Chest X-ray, PA view. Patient: 62 years old, sex M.
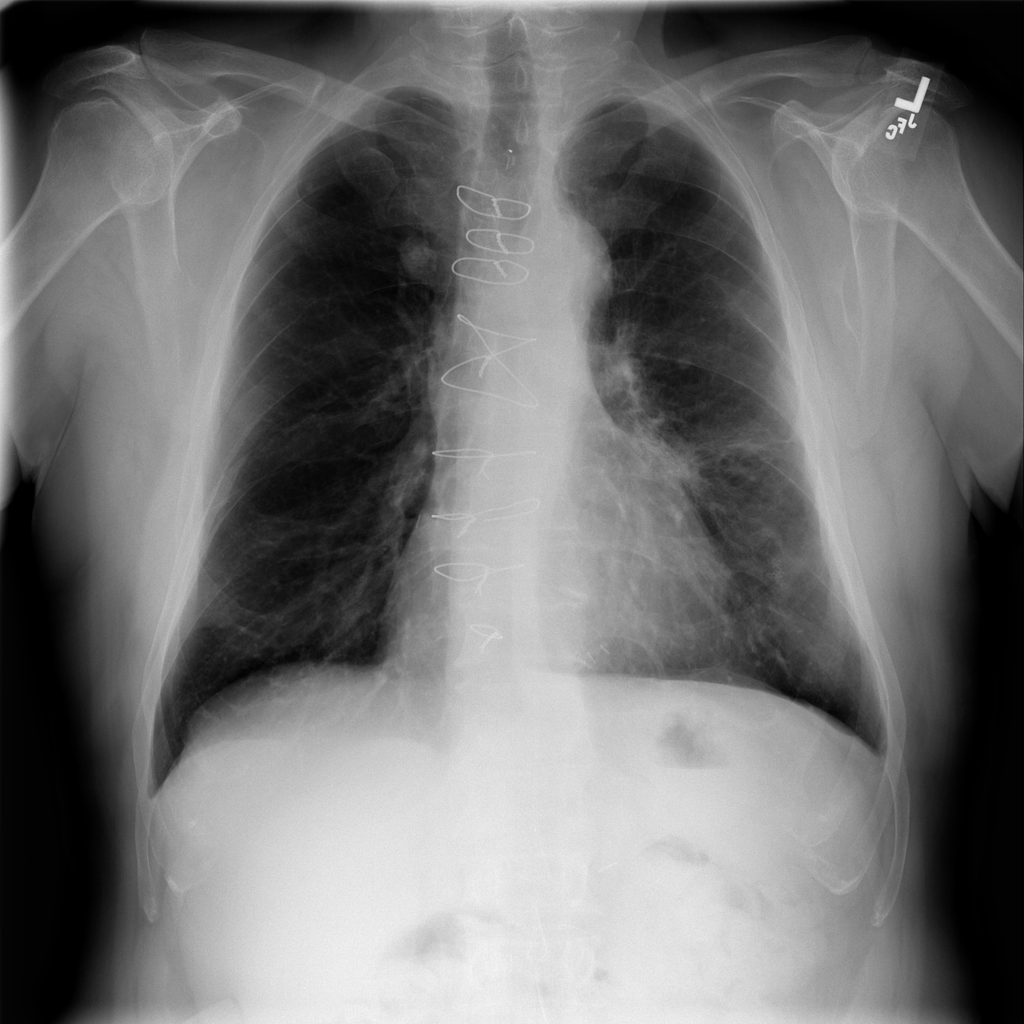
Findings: Nodule